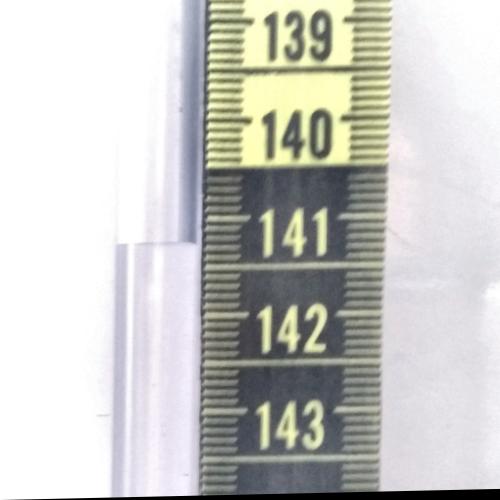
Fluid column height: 141.3 cm